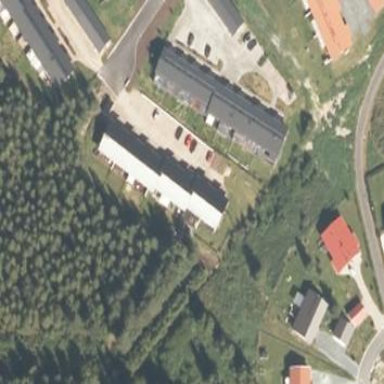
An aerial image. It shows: Terrace building.